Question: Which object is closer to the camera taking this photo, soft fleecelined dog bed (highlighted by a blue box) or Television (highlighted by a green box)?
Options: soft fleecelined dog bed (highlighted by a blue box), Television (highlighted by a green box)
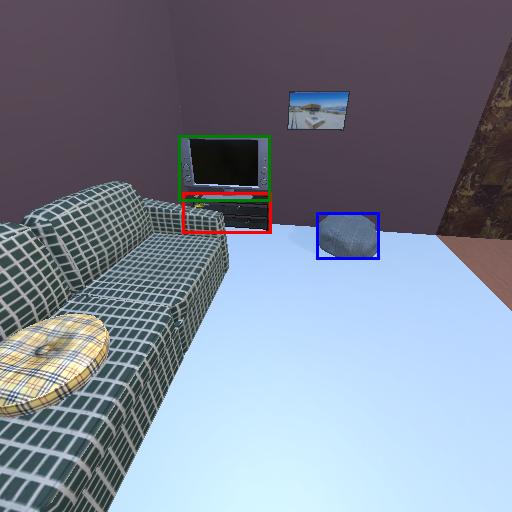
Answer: soft fleecelined dog bed (highlighted by a blue box)